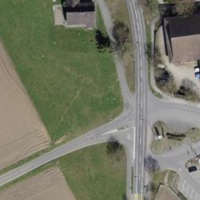
EUNIS habitat code: 25
Species observed at this site:
Draba verna